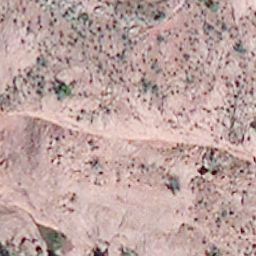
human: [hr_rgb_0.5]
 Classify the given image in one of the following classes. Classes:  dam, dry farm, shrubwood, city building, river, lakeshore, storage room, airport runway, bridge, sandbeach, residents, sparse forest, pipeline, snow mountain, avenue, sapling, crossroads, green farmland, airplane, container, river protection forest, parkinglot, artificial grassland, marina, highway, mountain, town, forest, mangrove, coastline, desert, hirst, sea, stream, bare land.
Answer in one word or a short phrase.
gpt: bare land